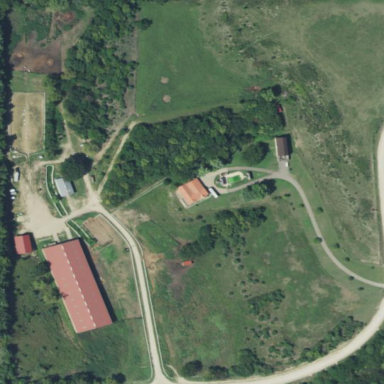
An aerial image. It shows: Sports centre for equestrian activities.